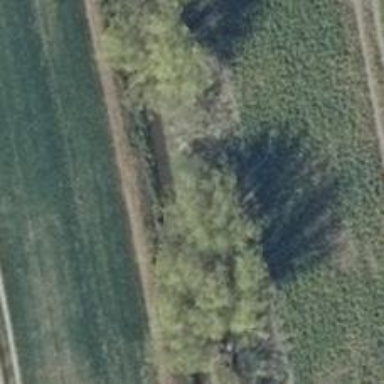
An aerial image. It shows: Row of deciduous broadleaved trees.